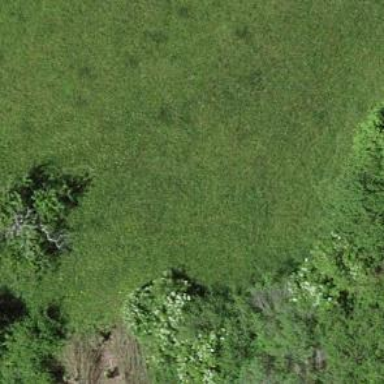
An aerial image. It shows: Patch of scrub vegetation.